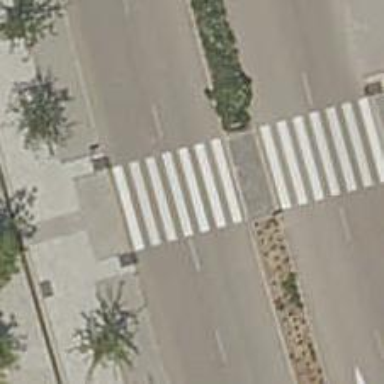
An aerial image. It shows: Uncontrolled road crossing.